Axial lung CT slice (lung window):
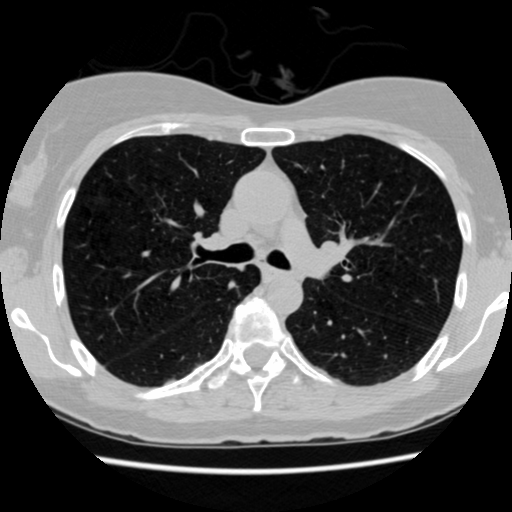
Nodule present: no